Field crop: maize
Growth stage: 2
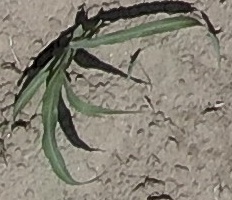
Species: sorghum